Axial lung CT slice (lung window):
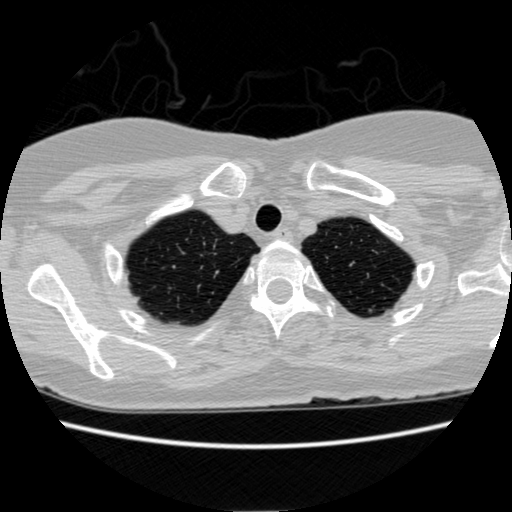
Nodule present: no